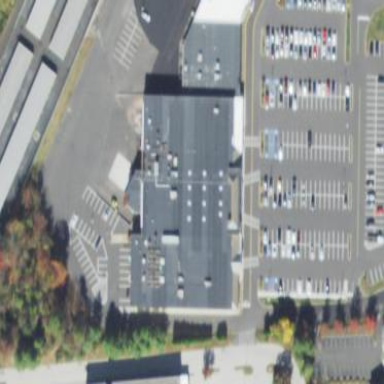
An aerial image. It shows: Supermarket building.